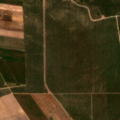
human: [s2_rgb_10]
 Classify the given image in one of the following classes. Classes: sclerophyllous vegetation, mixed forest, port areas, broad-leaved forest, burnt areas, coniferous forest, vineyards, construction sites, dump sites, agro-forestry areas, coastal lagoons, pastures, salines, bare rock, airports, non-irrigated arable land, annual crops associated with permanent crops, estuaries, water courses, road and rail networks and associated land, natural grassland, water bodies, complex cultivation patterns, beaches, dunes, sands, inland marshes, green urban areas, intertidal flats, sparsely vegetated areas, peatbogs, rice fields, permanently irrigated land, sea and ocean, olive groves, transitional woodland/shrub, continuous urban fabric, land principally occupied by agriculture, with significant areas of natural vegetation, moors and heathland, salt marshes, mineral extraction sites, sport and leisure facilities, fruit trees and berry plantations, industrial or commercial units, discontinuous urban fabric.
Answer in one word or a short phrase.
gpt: continuous urban fabric